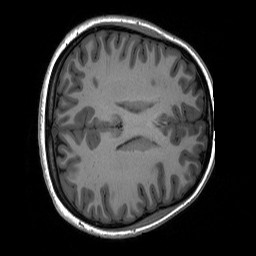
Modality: T1w
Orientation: axial
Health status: ill
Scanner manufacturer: siemens
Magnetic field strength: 3 T
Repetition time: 2.3 s
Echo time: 0.00226 s